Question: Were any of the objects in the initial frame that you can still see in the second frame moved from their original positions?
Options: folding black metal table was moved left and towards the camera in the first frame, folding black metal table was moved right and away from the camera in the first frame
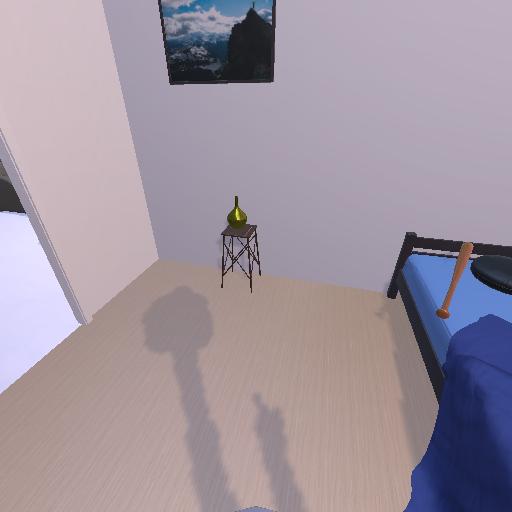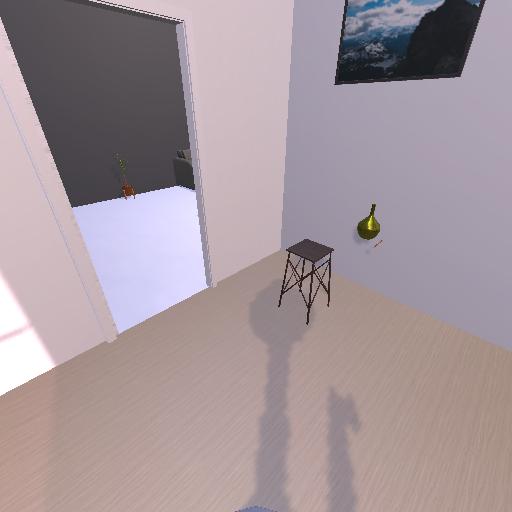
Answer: folding black metal table was moved left and towards the camera in the first frame